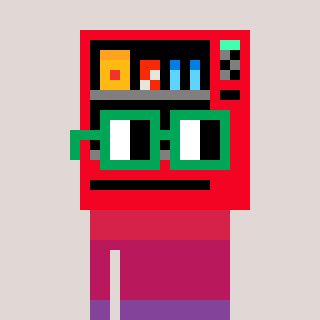
a pixel art character with square green glasses, a vending machine-shaped head and a gunk-colored body on a warm background